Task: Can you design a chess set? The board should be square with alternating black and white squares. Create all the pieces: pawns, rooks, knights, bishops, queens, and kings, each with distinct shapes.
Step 5429:
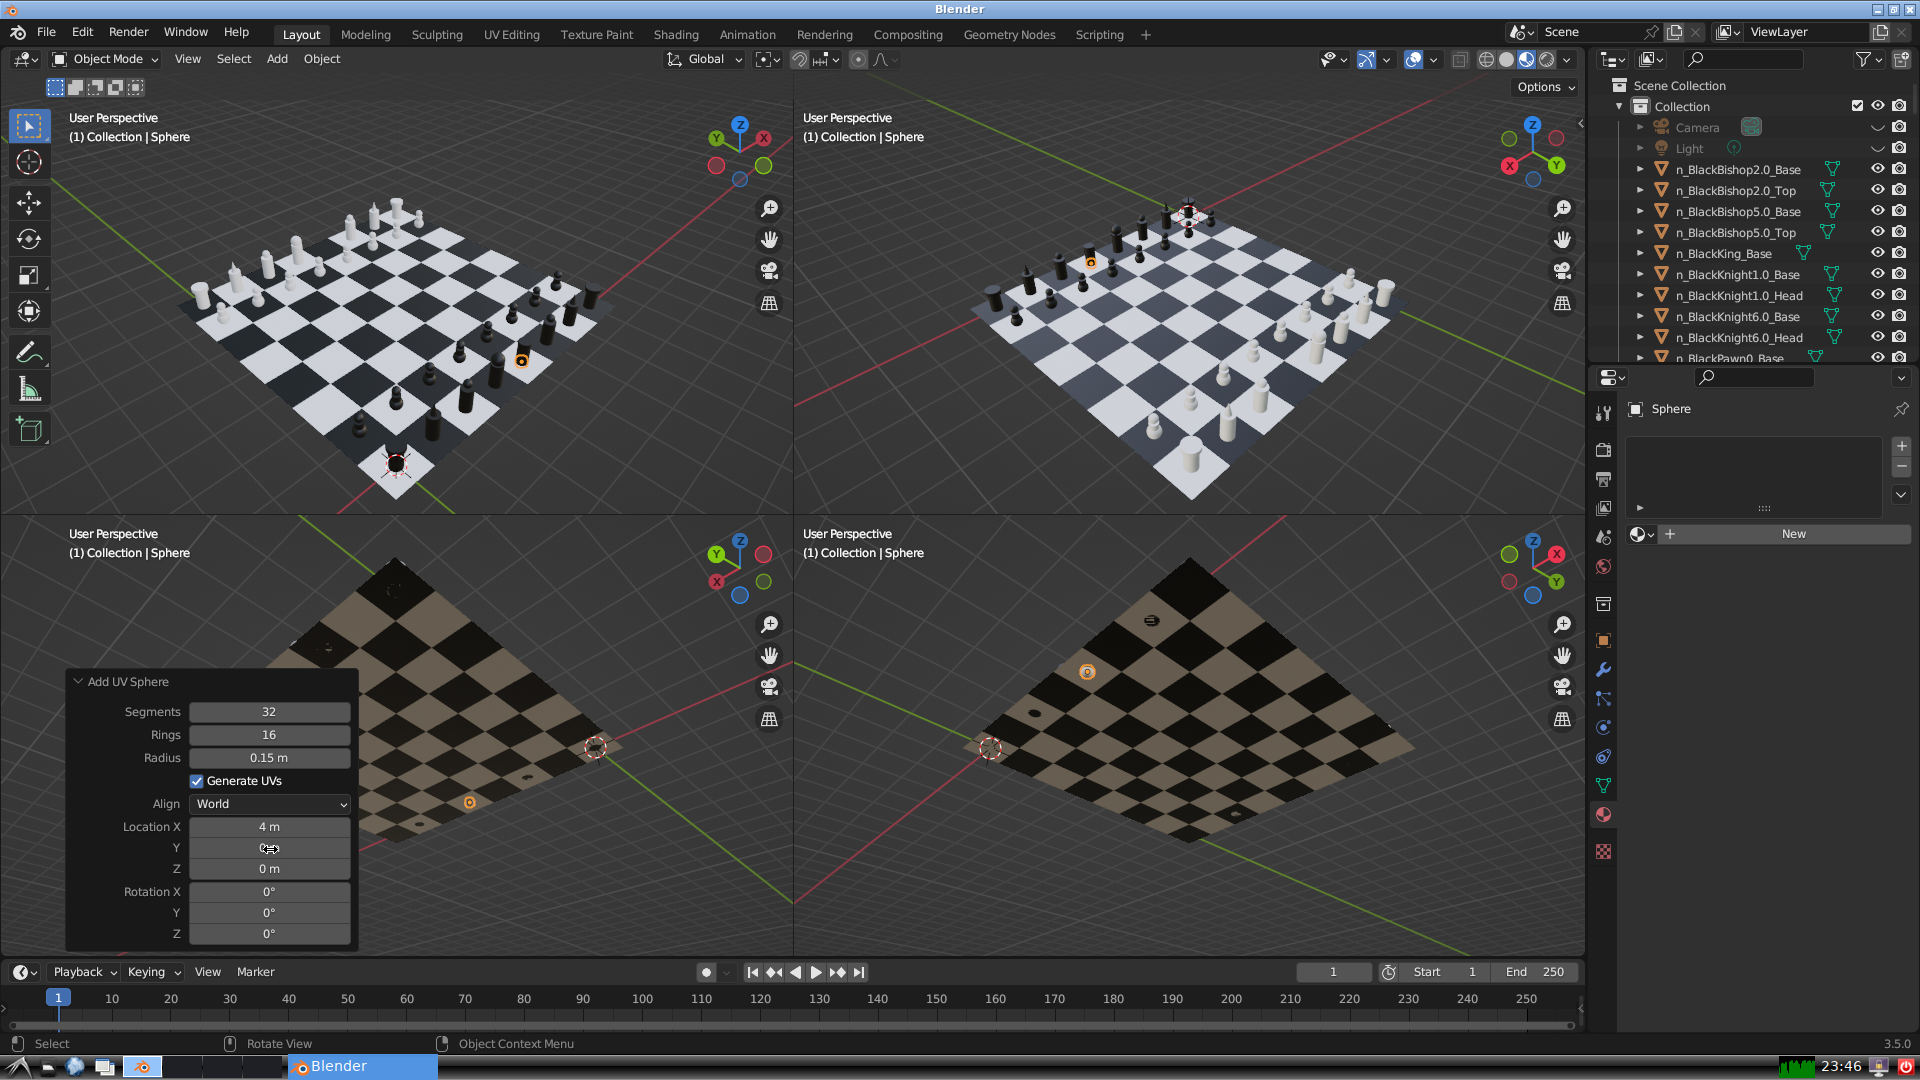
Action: {"mouse_move": [270, 867]}